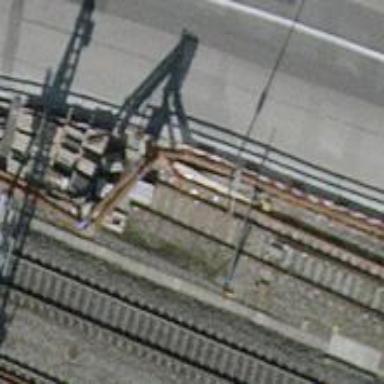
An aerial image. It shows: Single-track spur service.